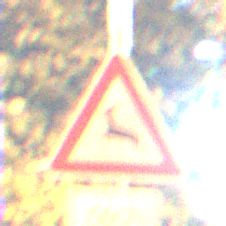
Verkehrszeichen: WildwechselRechts
Zusatzzeichen unten: LaengeEinerStrecke3
Umgebung: Outdoor, Urban
Tageszeit: Night
Wetter: PartlyCloudy
Licht: Artificial
Jahreszeit: NotSpecified
Kontrast: HighContrast